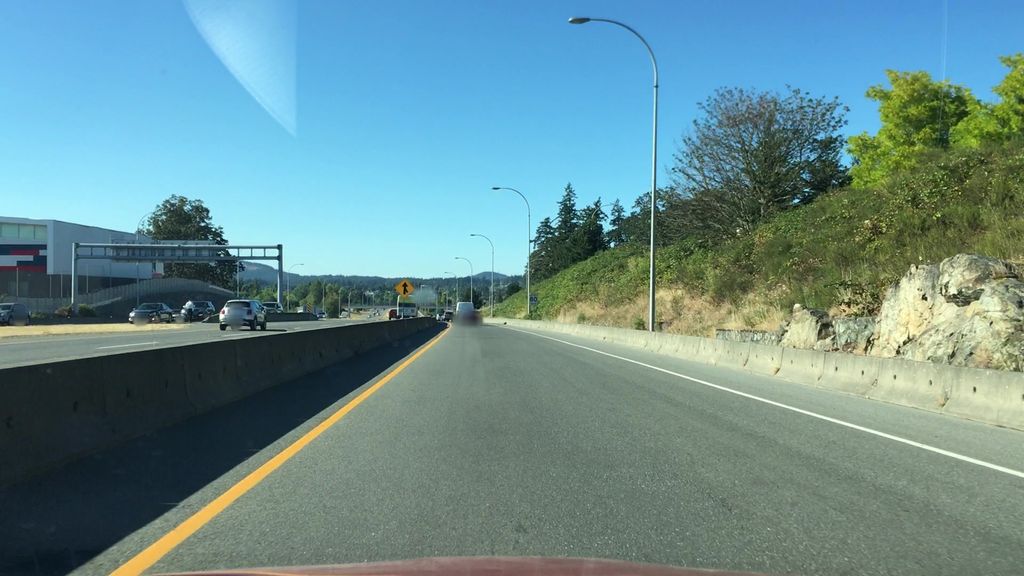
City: victoria